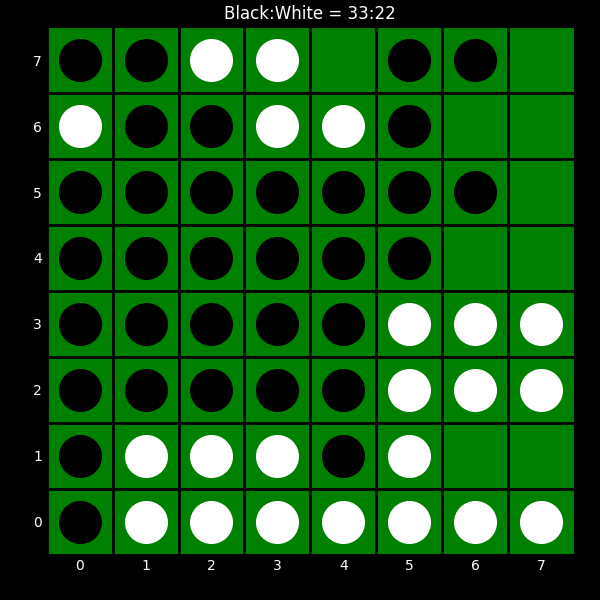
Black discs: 33
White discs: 22